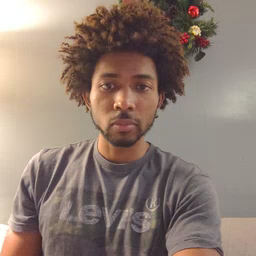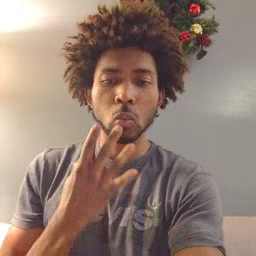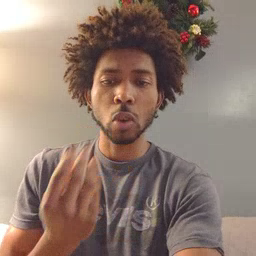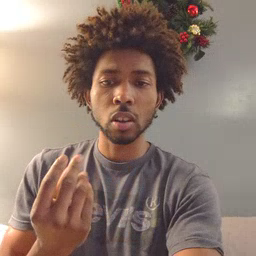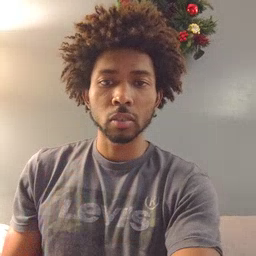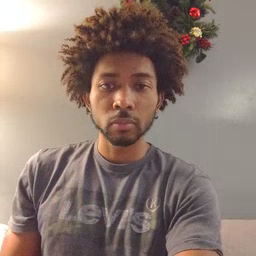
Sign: wet